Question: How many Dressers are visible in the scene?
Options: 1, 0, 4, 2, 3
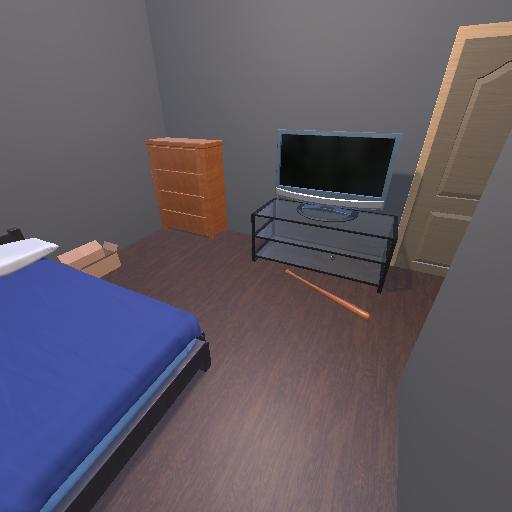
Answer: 1